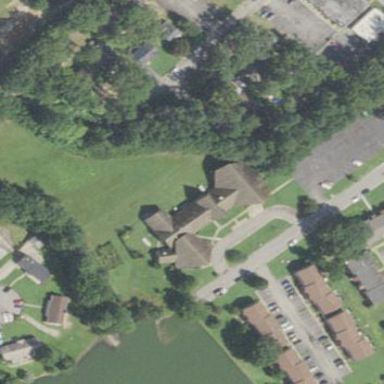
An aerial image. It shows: Building that serves as place of worship.